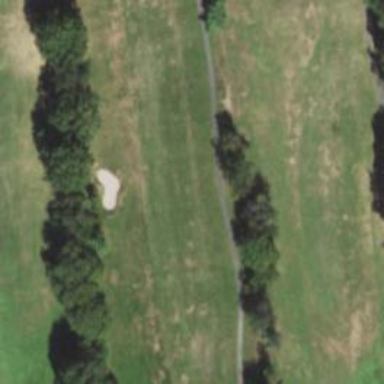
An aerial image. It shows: View of golf hole.